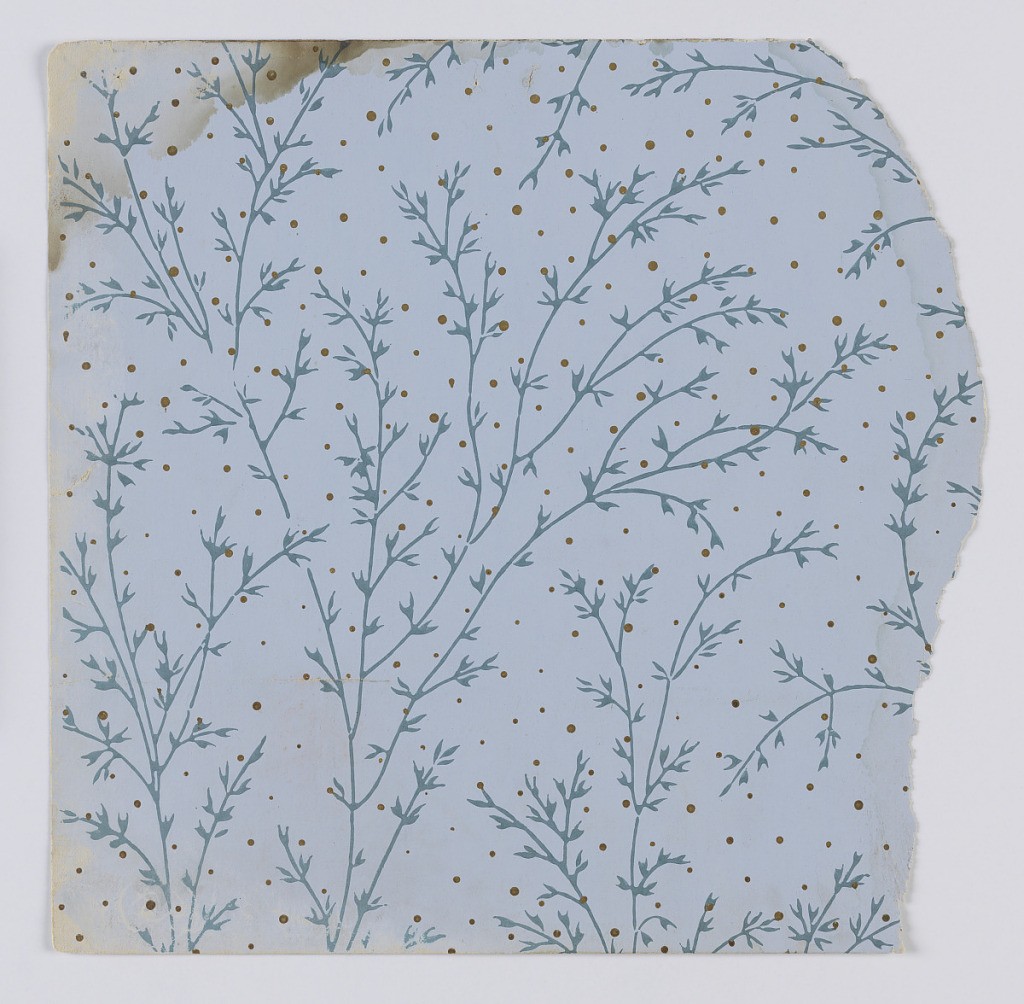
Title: Sidewall sample
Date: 1880–90
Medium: Machine-printed on paper
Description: Fragmentary wallpapers from sample book, including aesthetic-style and Anglo-Japanesque designs.

72 pages of samples.